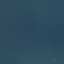
Land use / land cover class: SeaLake